Question: I'm in the process of reproducing Project Page Options IDE add-in1. Particularly, this add-in replaces default behavior2 of action in the Project Manager with its own behavior - to open a HTML page in the same internal browser which is used to display a Welcome Page. So, i want to do the same, but currently i failed to reach this menu.
I tried IOTAProjectManager interface, which facilitates an Project Manager's menu items3, but i learned what its 'notifiers' are isolated from each other, so most probably this API is useless for my purpose.
Also, i tried to hook into application-wide action processing. It gave me absolutely no results, probably action list(s) are not used there at all.
I guess, disposition above leave me no choice but to resort to a hacks, which makes hackish solutions really welcome here. So, any idea please?
---
1 For more info about that see <URL>.
2 There are 3 relevant items: , , . defaults to without an add-in.
3 In the fact, this API allows adding items on-the-fly, and it probably makes things even more complicated.
---
Context menus illustrated:

As mentioned in comment below, behavior of menu item changed only for HTML document configured as "Project Page" in the corresponding dialog.
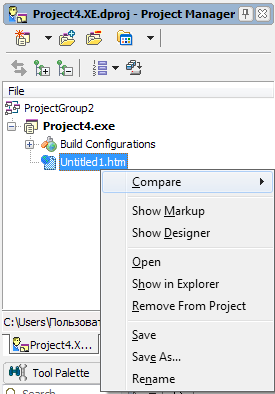
Answer: I think the original Project Page extension does it by installing an IDE Notifier (see 'TProjectPageNotifier' below). I don't think it has anything to do with the Project Manager. It simply listens to notifications about files which are being opened in the IDE and if it's the project page it will open it in the embedded browser instead of the default HTML designer. Here's my attempt to reproduce this functionality for Delphi 2007.
1) package:
'''
package projpageide;
{$R *.res}
// ... some compiler options snipped for brevity
{$DESCRIPTION '_Project Page Options'}
{$LIBSUFFIX '100'}
{$DESIGNONLY}
{$IMPLICITBUILD ON}
requires
rtl,
designide;
contains
Projectpagecmds in 'Projectpagecmds.pas',
ProjectPageOptionsDlg in 'ProjectPageOptionsDlg.pas';
end.
'''
2) data module with an action and a menu item to add to 'Project' menu:
'''
unit ProjectPageCmds;
interface
uses
Windows,SysUtils, Classes, ActnList, Menus, Controls, Forms, Dialogs;
type
TProjectPageCmds = class(TDataModule)
ActionList1: TActionList;
PopupMenu1: TPopupMenu;
ProjectWelcomeOptions: TAction;
ProjectWelcomeOptionsItem: TMenuItem;
procedure ProjectWelcomeOptionsExecute(Sender: TObject);
procedure ProjectWelcomeOptionsUpdate(Sender: TObject);
private
public
end;
implementation
{$R *.dfm}
uses
XMLIntf, Variants, ToolsApi,
ProjectPageOptionsDlg;
type
IURLModule = interface(IOTAModuleData)
['{9D215B02-6073-45DC-B007-1A2DBCE2D693}']
function GetURL: string;
procedure SetURL(const URL: string);
property URL: string read GetURL write SetURL;
end;
TOpenNewURLModule = procedure(const URL: string; EditorForm: TCustomForm);
TProjectPageNotifier = class(TNotifierObject, IOTAIDENotifier)
procedure FileNotification(NotifyCode: TOTAFileNotification; const FileName: string; var Cancel: Boolean);
procedure BeforeCompile(const Project: IOTAProject; var Cancel: Boolean); overload;
procedure AfterCompile(Succeeded: Boolean); overload;
end;
const
sWelcomePageFile = 'WelcomePageFile';
sWelcomePageFolder = 'WelcomePageFolder';
var
DataModule: TProjectPageCmds = nil;
NotifierIndex: Integer = -1;
function FindURLModule: IURLModule;
var
I: Integer;
begin
Result := nil;
with BorlandIDEServices as IOTAModuleServices do
for I := 0 to ModuleCount - 1 do
if Supports(Modules[I], IURLModule, Result) then
Break;
end;
procedure OpenURL(const URL: string; UseExistingView: Boolean = True);
{$IFDEF VER220} // Delphi XE
const
SStartPageIDE = 'startpageide150.bpl';
SOpenNewURLModule = '@Urlmodule@OpenNewURLModule$qqrx20System@UnicodeStringp22Editorform@TEditWindow';
{$ENDIF}
{$IFDEF VER185} // Delphi 2007
const
SStartPageIDE = 'startpageide100.bpl';
SOpenNewURLModule = '@Urlmodule@OpenNewURLModule$qqrx17System@AnsiStringp22Editorform@TEditWindow';
{$ENDIF}
var
Module: IURLModule;
EditWindow: INTAEditWindow;
Lib: HMODULE;
OpenNewURLModule: TOpenNewURLModule;
begin
EditWindow := nil;
Module := nil;
if UseExistingView then
Module := FindURLModule;
if Assigned(Module) then
begin
Module.URL := URL;
(Module as IOTAModule).Show;
end
else
begin
{$IFDEF VER220}
EditWindow := (BorlandIDEServices as INTAEditorServices).TopEditWindow;
{$ENDIF}
{$IFDEF VER185}
if Assigned((BorlandIDEServices as IOTAEditorServices).TopView) then
EditWindow := (BorlandIDEServices as IOTAEditorServices).TopView.GetEditWindow;
{$ENDIF}
if not Assigned(EditWindow) or not Assigned(EditWindow.Form) then
Exit;
Lib := GetModuleHandle(SStartPageIDE);
if Lib = 0 then
Exit;
OpenNewURLModule := GetProcAddress(Lib, SOpenNewURLModule);
if @OpenNewURLModule <> nil then
OpenNewURLModule(URL, EditWindow.Form);
end;
end;
function ReadOption(const Project: IOTAProject; const SectionName, AttrName: WideString): WideString;
var
Node: IXMLNode;
begin
Result := '';
Node := (BorlandIDEServices as IOTAProjectFileStorage).GetProjectStorageNode(Project, SectionName, False);
if Assigned(Node) and (Node.HasAttribute(AttrName)) then
Result := Node.Attributes[AttrName];
end;
procedure WriteOption(const Project: IOTAProject; const SectionName, AttrName, Value: WideString);
var
Node: IXMLNode;
begin
Node := (BorlandIDEServices as IOTAProjectFileStorage).GetProjectStorageNode(Project, SectionName, False);
if not Assigned(Node) then
Node := (BorlandIDEServices as IOTAProjectFileStorage).AddNewSection(Project, SectionName, False);
Node.Attributes[AttrName] := Value;
Project.MarkModified;
end;
function GetCurrentProjectPageFileName: string;
var
Project: IOTAProject;
begin
Result := '';
Project := (BorlandIDEServices as IOTAModuleServices).GetActiveProject;
if Assigned(Project) then
Result := ReadOption(Project, sWelcomePageFile, 'Path');
end;
procedure TProjectPageCmds.ProjectWelcomeOptionsExecute(Sender: TObject);
var
Project: IOTAProject;
Dlg: TDlgProjectPageOptions;
I: Integer;
ModuleInfo: IOTAModuleInfo;
begin
Project := (BorlandIDEServices as IOTAModuleServices).GetActiveProject;
if not Assigned(Project) then
Exit;
Dlg := TDlgProjectPageOptions.Create(nil);
try
for I := 0 to Project.GetModuleCount - 1 do
begin
ModuleInfo := Project.GetModule(I);
if ModuleInfo.CustomId = 'HTMLTool' then
Dlg.cmbWelcomePage.Items.Add(ExtractRelativePath(ExtractFilePath(Project.FileName), ModuleInfo.FileName));
end;
Dlg.cmbWelcomePage.Text := ReadOption(Project, sWelcomePageFile, 'Path');
Dlg.edWelcomeFolder.Text := ReadOption(Project, sWelcomePageFolder, 'Path');
if Dlg.ShowModal = mrOK then
begin
WriteOption(Project, sWelcomePageFile, 'Path', Dlg.cmbWelcomePage.Text);
WriteOption(Project, sWelcomePageFolder, 'Path', Dlg.edWelcomeFolder.Text);
end;
finally
Dlg.Free;
end;
end;
procedure TProjectPageCmds.ProjectWelcomeOptionsUpdate(Sender: TObject);
var
Project: IOTAProject;
begin
Project := (BorlandIDEServices as IOTAModuleServices).GetActiveProject;
with (Sender as TAction) do
begin
Enabled := Assigned(Project);
Visible := Enabled;
end;
end;
procedure TProjectPageNotifier.FileNotification(NotifyCode: TOTAFileNotification; const FileName: string;
var Cancel: Boolean);
var
Project: IOTAProject;
begin
if (NotifyCode = ofnFileOpening) then
begin
Project := (BorlandIDEServices as IOTAModuleServices).GetActiveProject;
if not Assigned(Project) then
Exit;
if SameText(ReadOption(Project, sWelcomePageFile, 'Path'), ExtractRelativePath(ExtractFilePath(Project.FileName), FileName)) then
begin
Cancel := True;
OpenURL(FileName);
end;
end;
end;
procedure TProjectPageNotifier.AfterCompile(Succeeded: Boolean);
begin
// do nothing
end;
procedure TProjectPageNotifier.BeforeCompile(const Project: IOTAProject; var Cancel: Boolean);
begin
// do nothing
end;
procedure Initialize;
var
NTAServices: INTAServices;
Services: IOTAServices;
begin
if not BorlandIDEServices.GetService(INTAServices, NTAServices) or not BorlandIDEServices.GetService(IOTAServices, Services) then
Exit;
DataModule := TProjectPageCmds.Create(nil);
try
NTAServices.AddActionMenu('ProjectDependenciesItem', DataModule.ProjectWelcomeOptions, DataModule.ProjectWelcomeOptionsItem);
NotifierIndex := Services.AddNotifier(TProjectPageNotifier.Create);
except
FreeAndNil(DataModule);
raise;
end;
end;
procedure Finalize;
begin
if NotifierIndex <> -1 then
(BorlandIDEServices as IOTAServices).RemoveNotifier(NotifierIndex);
FreeAndNil(DataModule);
end;
initialization
Initialize;
finalization
Finalize;
end.
'''
3) the data module's dfm:
'''
object ProjectPageCmds: TProjectPageCmds
OldCreateOrder = False
Left = 218
Top = 81
Height = 150
Width = 215
object ActionList1: TActionList
Left = 32
Top = 8
object ProjectWelcomeOptions: TAction
Category = 'Project'
Caption = 'Pro&ject Page Options...'
HelpContext = 3146
OnExecute = ProjectWelcomeOptionsExecute
OnUpdate = ProjectWelcomeOptionsUpdate
end
end
object PopupMenu1: TPopupMenu
Left = 96
Top = 8
object ProjectWelcomeOptionsItem: TMenuItem
Action = ProjectWelcomeOptions
end
end
end
'''
4) project page options dialog:
'''
unit ProjectPageOptionsDlg;
interface
uses
Windows, Messages, SysUtils, Variants, Classes, Graphics, Controls, Forms, Dialogs, StdCtrls;
type
TDlgProjectPageOptions = class(TForm)
bpCancel: TButton;
bpHelp: TButton;
bpOK: TButton;
cmbWelcomePage: TComboBox;
edWelcomeFolder: TEdit;
Label1: TLabel;
Label2: TLabel;
procedure bpOKClick(Sender: TObject);
procedure bpHelpClick(Sender: TObject);
private
procedure Validate;
public
end;
implementation
{$R *.dfm}
uses
ShLwApi, ToolsApi;
resourcestring
sProjectPageDoesNotExist = 'Project page ''%s'' does not exist';
sProjectFolderDoesNotExist = 'Project folder ''%s'' does not exist';
function CanonicalizePath(const S: string): string;
var
P: array[0..MAX_PATH] of Char;
begin
Win32Check(PathCanonicalize(P, PChar(S)));
Result := P;
end;
procedure TDlgProjectPageOptions.Validate;
var
Project: IOTAProject;
WelcomePagePath, WelcomeFolderPath: string;
begin
Project := (BorlandIDEServices as IOTAModuleServices).GetActiveProject;
if not Assigned(Project) then
Exit;
if cmbWelcomePage.Text <> '' then
begin
WelcomePagePath := CanonicalizePath(ExtractFilePath(Project.FileName) + cmbWelcomePage.Text);
if not FileExists(WelcomePagePath) then
begin
ModalResult := mrNone;
raise Exception.CreateFmt(sProjectPageDoesNotExist, [WelcomePagePath]);
end;
end;
if edWelcomeFolder.Text <> '' then
begin
WelcomeFolderPath := CanonicalizePath(ExtractFilePath(Project.FileName) + edWelcomeFolder.Text);
if not FileExists(WelcomeFolderPath) then
begin
ModalResult := mrNone;
raise Exception.CreateFmt(sProjectFolderDoesNotExist, [WelcomeFolderPath]);
end;
end;
ModalResult := mrOK;
end;
procedure TDlgProjectPageOptions.bpHelpClick(Sender: TObject);
begin
Application.HelpContext(Self.HelpContext);
end;
procedure TDlgProjectPageOptions.bpOKClick(Sender: TObject);
begin
Validate;
end;
end.
'''
5) the dialog's dfm:
'''
object DlgProjectPageOptions: TDlgProjectPageOptions
Left = 295
Top = 168
HelpContext = 3146
BorderIcons = [biSystemMenu]
BorderStyle = bsDialog
Caption = 'Project Page Options'
ClientHeight = 156
ClientWidth = 304
Color = clBtnFace
Font.Charset = DEFAULT_CHARSET
Font.Color = clWindowText
Font.Height = -11
Font.Name = 'Tahoma'
Font.Style = []
OldCreateOrder = False
Position = poScreenCenter
DesignSize = (
304
156)
PixelsPerInch = 96
TextHeight = 13
object Label1: TLabel
Left = 8
Top = 6
Width = 65
Height = 13
Caption = '&Project page:'
FocusControl = cmbWelcomePage
end
object Label2: TLabel
Left = 8
Top = 62
Width = 80
Height = 13
Caption = '&Resource folder:'
FocusControl = edWelcomeFolder
end
object edWelcomeFolder: TEdit
Left = 8
Top = 81
Width = 288
Height = 21
Anchors = [akLeft, akTop, akRight]
TabOrder = 1
end
object bpOK: TButton
Left = 59
Top = 123
Width = 75
Height = 25
Anchors = [akRight, akBottom]
Caption = 'OK'
Default = True
ModalResult = 1
TabOrder = 2
OnClick = bpOKClick
end
object bpCancel: TButton
Left = 140
Top = 123
Width = 75
Height = 25
Anchors = [akRight, akBottom]
Cancel = True
Caption = 'Cancel'
ModalResult = 2
TabOrder = 3
end
object bpHelp: TButton
Left = 221
Top = 123
Width = 75
Height = 25
Anchors = [akRight, akBottom]
Caption = 'Help'
TabOrder = 4
OnClick = bpHelpClick
end
object cmbWelcomePage: TComboBox
Left = 8
Top = 25
Width = 288
Height = 21
Anchors = [akLeft, akTop, akRight]
ItemHeight = 13
TabOrder = 0
Text = 'cmbWelcomePage'
end
end
'''
However, I don't know what effect the "Resource Folder" has. The option can be stored in and read from the .dproj file, it's also checked that it exists but I don't know how the original extension uses the folder path. If you find out please let me know, I'll include it in the code.
Also, part of this code is copied from my <URL> in Delphi 2007 and Delphi XE. This code was only compiled and briefly tested in Delphi 2007.
Hope this helps as a starting point, at least.